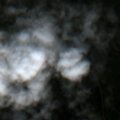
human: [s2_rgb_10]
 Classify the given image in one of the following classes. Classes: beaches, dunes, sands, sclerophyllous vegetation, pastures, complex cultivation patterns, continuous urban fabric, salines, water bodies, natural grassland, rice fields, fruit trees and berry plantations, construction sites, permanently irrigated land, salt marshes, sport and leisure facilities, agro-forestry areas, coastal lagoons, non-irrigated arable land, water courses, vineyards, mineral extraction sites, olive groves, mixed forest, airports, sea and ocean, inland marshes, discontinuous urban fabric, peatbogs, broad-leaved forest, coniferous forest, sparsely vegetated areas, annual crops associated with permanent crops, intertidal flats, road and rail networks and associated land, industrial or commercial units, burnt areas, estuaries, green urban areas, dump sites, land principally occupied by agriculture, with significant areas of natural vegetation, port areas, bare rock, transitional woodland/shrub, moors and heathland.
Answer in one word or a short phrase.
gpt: broad-leaved forest, mixed forest, sea and ocean